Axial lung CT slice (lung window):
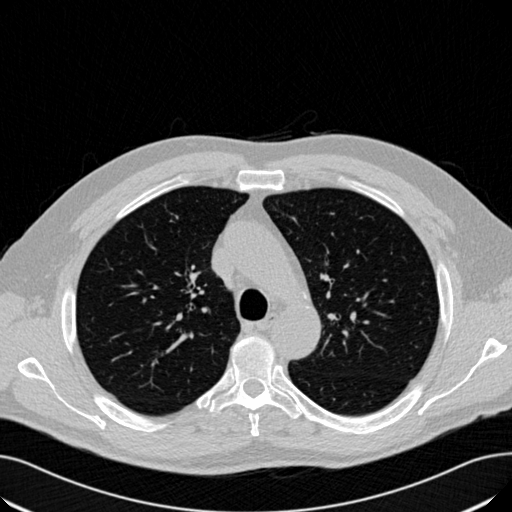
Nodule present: no